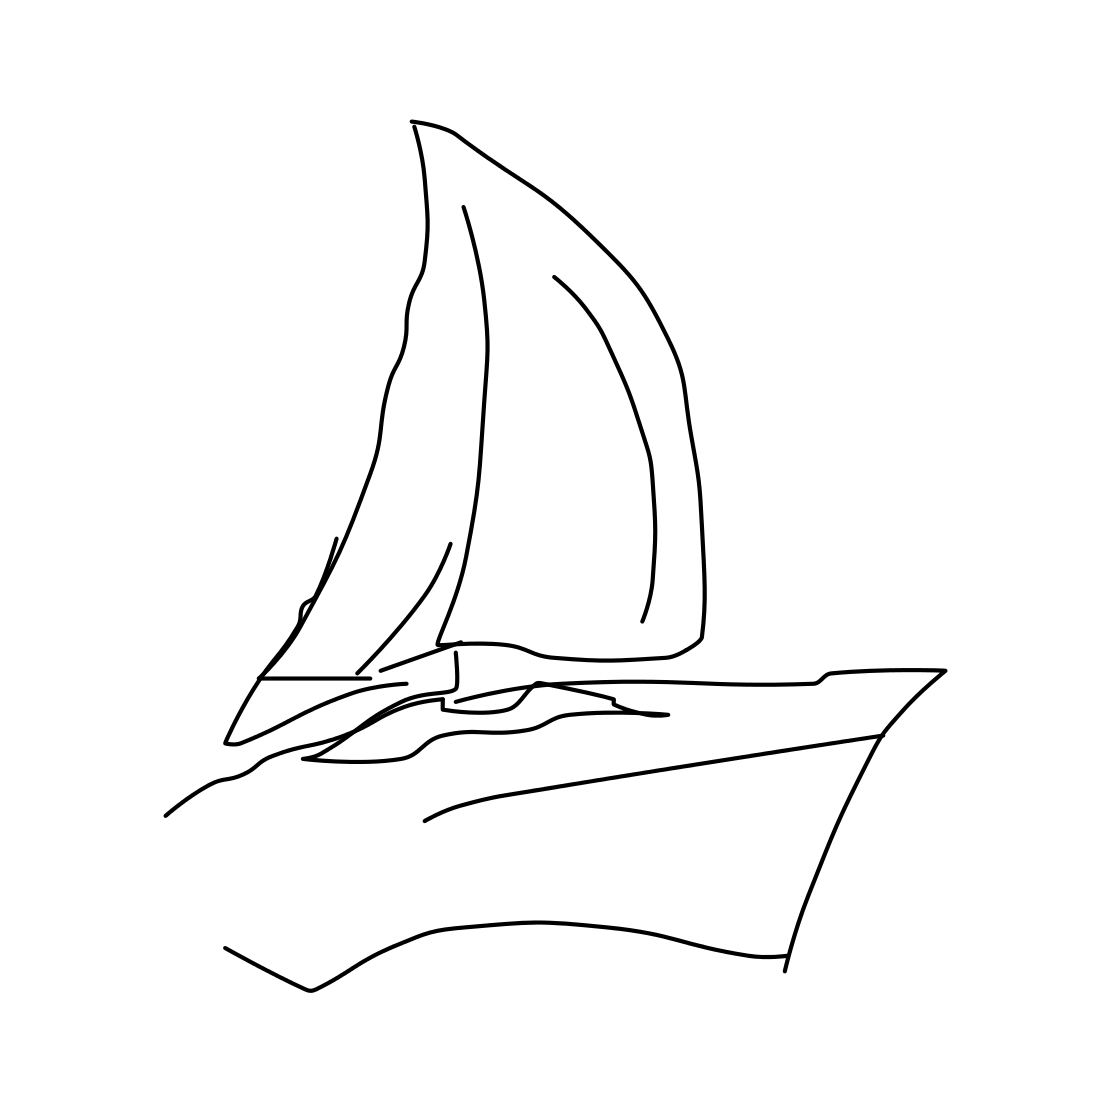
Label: sailboat